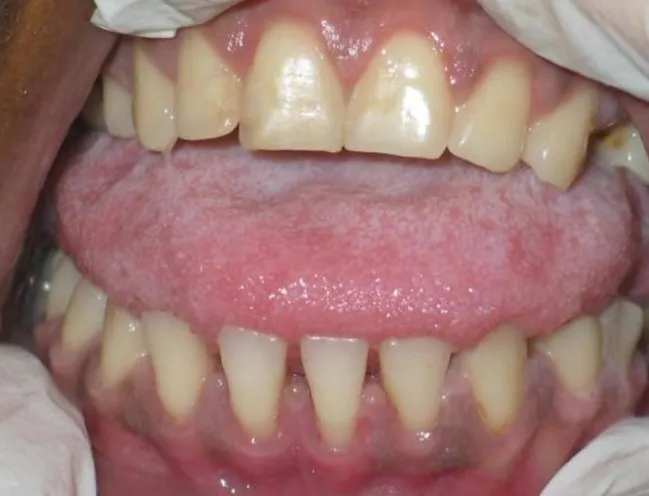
Clinical aspect after three days of activities directed to the oral health of the patient admitted to the ICU - Adequacy of the oral cavity and patient satisfaction - Elimination of inflammation, dental calculus, and tongue coating.
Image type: medical_photograph (oral_photograph)